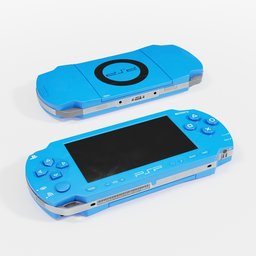
Label: electronics